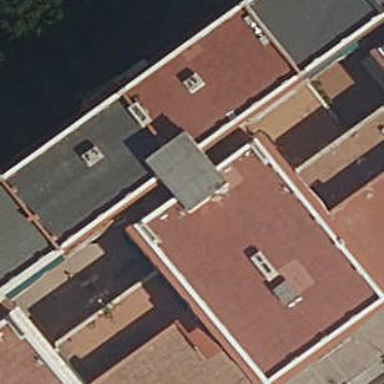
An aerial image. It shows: Image showing building with apartments.